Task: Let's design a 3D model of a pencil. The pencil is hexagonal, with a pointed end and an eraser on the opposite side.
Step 1:
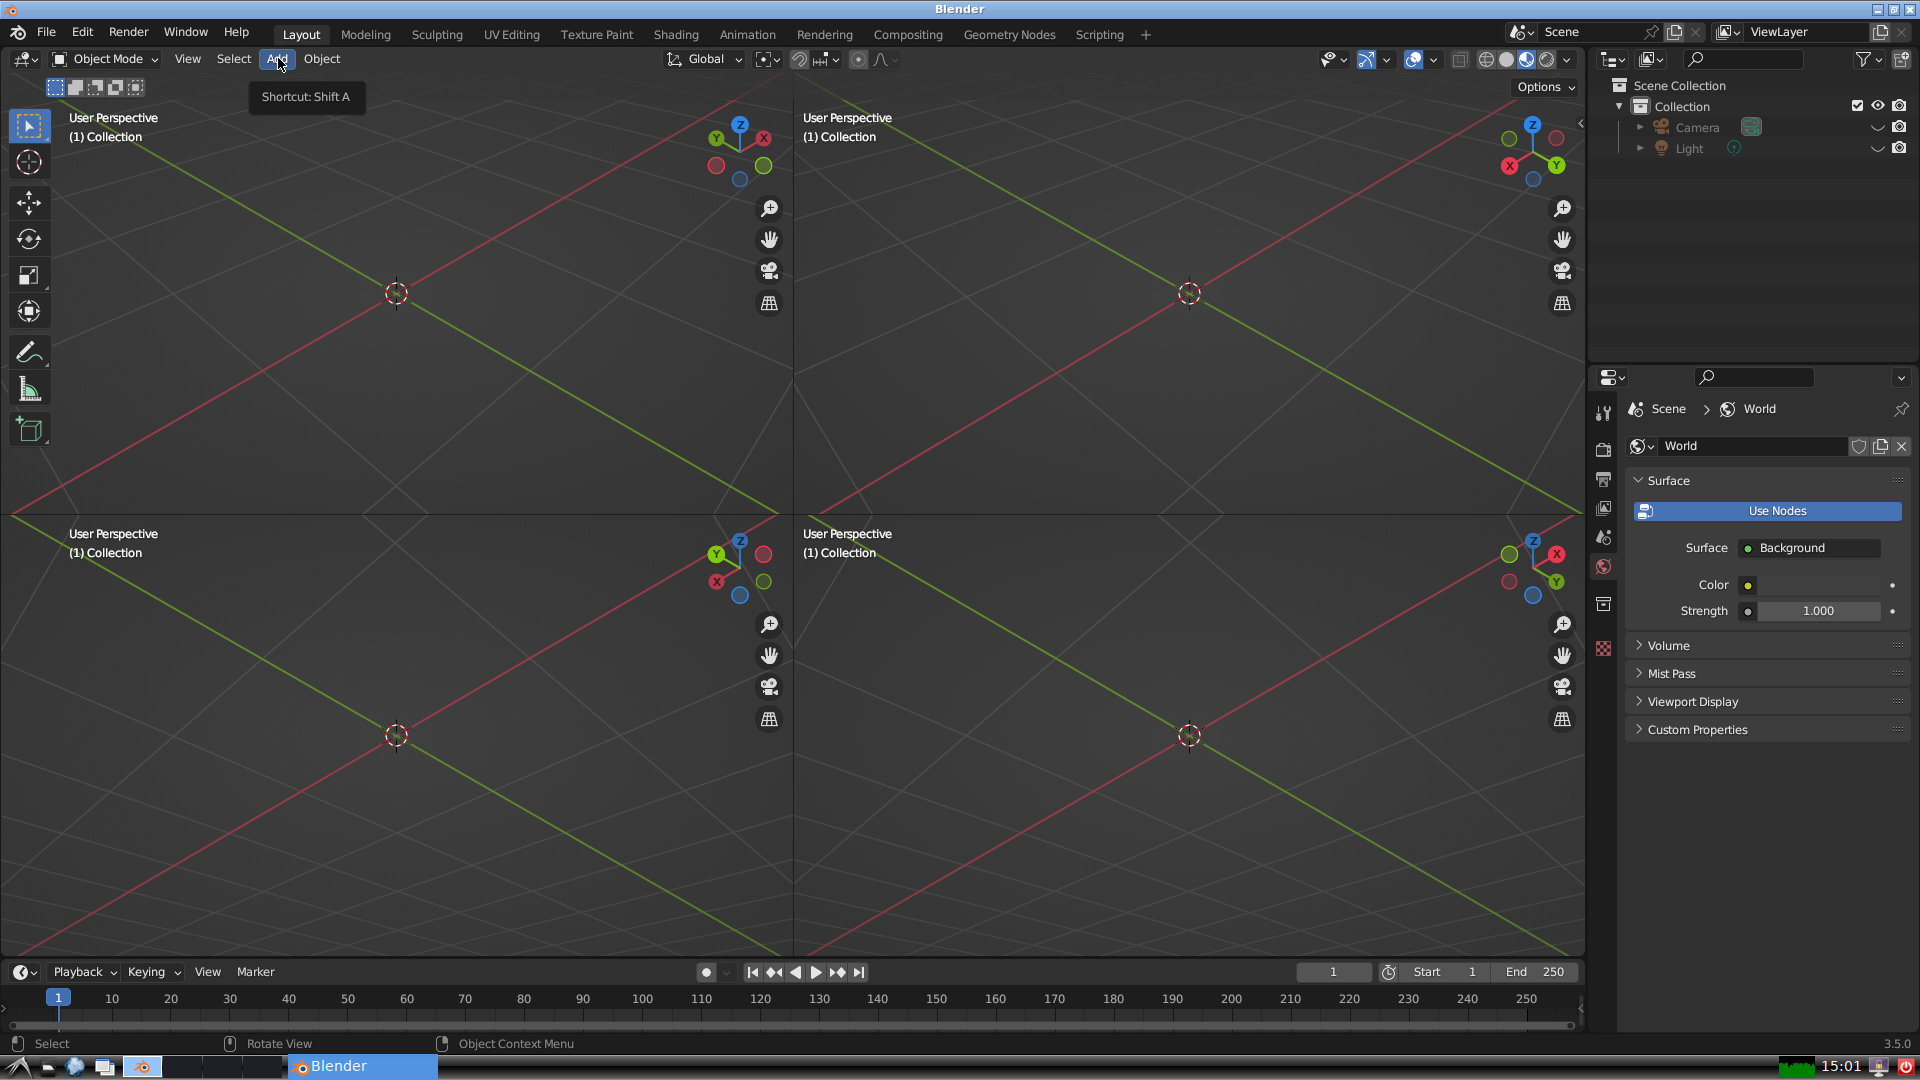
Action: click: no